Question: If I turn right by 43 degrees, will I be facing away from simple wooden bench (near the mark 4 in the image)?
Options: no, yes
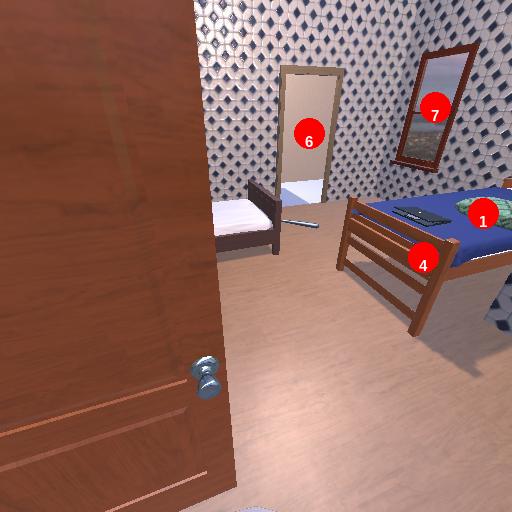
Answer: no